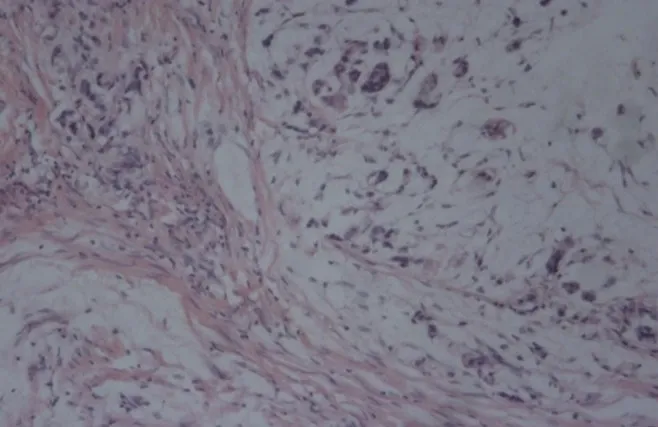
Histology revealed that the rectal tumor is a mucinous adenocarcinoma.
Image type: pathology (h&e)